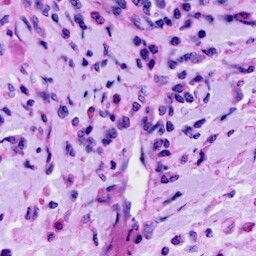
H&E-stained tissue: Cervix